Question: I am trying to display data from a 'QAbstracctTableModel' in a 'QTreeView'. When I do, I end up with the displayed as the child of every node (and grandchild, and so-on). How can I display a treeview of an abstract table model?
I am trying to display some data in a 'QAbstractTableModel' in a 'QTreeView'. In the <URL>, after presenting an example 'QAbstractTableModel', it makes it seem it's as simple as replacing 'QTableView' with 'QTreeView':
> You can convert the example above into an application with a tree
view. , which results in a
read/write tree. No changes have to be made to the model.
When I make this replacement, I do end up with a tree showing, but if I click on any of the icons to expand it (which should do nothing, as there is no hierarchy built in), Python crashes with 'Python.exe has stopped working'. This <URL> ], but without a workable solution.
To try to fix this behavior, I reimplemented the index function in my 'QAbstractTableModel' subclass (see full working example below). This leads to a very different type of error. Namely, every node in the tree now contains the entire table as data. No matter how many times I click, the entire table shows up. Like this:

I seem to be in some kind of recursive nightmare, and do not know how to escape. The related question below suggests I might have to go to 'QAbstractItemModel', but the tutorial quote above suggests otherwise (which states, ).
<URL>
'''
from PySide import QtGui, QtCore
class Food(object):
def __init__(self, name, shortDescription, note, parent = None):
self.data = (name, shortDescription, note);
self.parentIndex = parent
class FavoritesTableModel(QtCore.QAbstractTableModel):
def __init__(self):
QtCore.QAbstractTableModel.__init__(self)
self.foods = []
self.loadData()
def data(self, index, role = QtCore.Qt.DisplayRole):
if role == QtCore.Qt.DisplayRole:
return self.foods[index.row()].data[index.column()]
return None
def rowCount(self, index=QtCore.QModelIndex()):
return len(self.foods)
def columnCount(self, index=QtCore.QModelIndex()):
return 3
def index(self, row, column, parent = QtCore.QModelIndex()):
return self.createIndex(row, column, parent)
def loadData(self):
allFoods=("Apples", "Pears", "Grapes", "Cookies", "Stinkberries")
allDescs = ("Red", "Green", "Purple", "Yummy", "Huh?")
allNotes = ("Bought recently", "Kind of delicious", "Weird wine grapes",
"So good...eat with milk", "Don't put in your nose")
for name, shortDescription, note in zip(allFoods, allDescs, allNotes):
food = Food(name, shortDescription, note)
self.foods.append(food)
def main():
import sys
app = QtGui.QApplication(sys.argv)
model = FavoritesTableModel()
#Table view
view1 = QtGui.QTableView()
view1.setModel(model)
view1.show()
#Tree view
view2 = QtGui.QTreeView()
view2.setModel(model)
view2.show()
sys.exit(app.exec_())
if __name__ == '__main__':
main()
'''
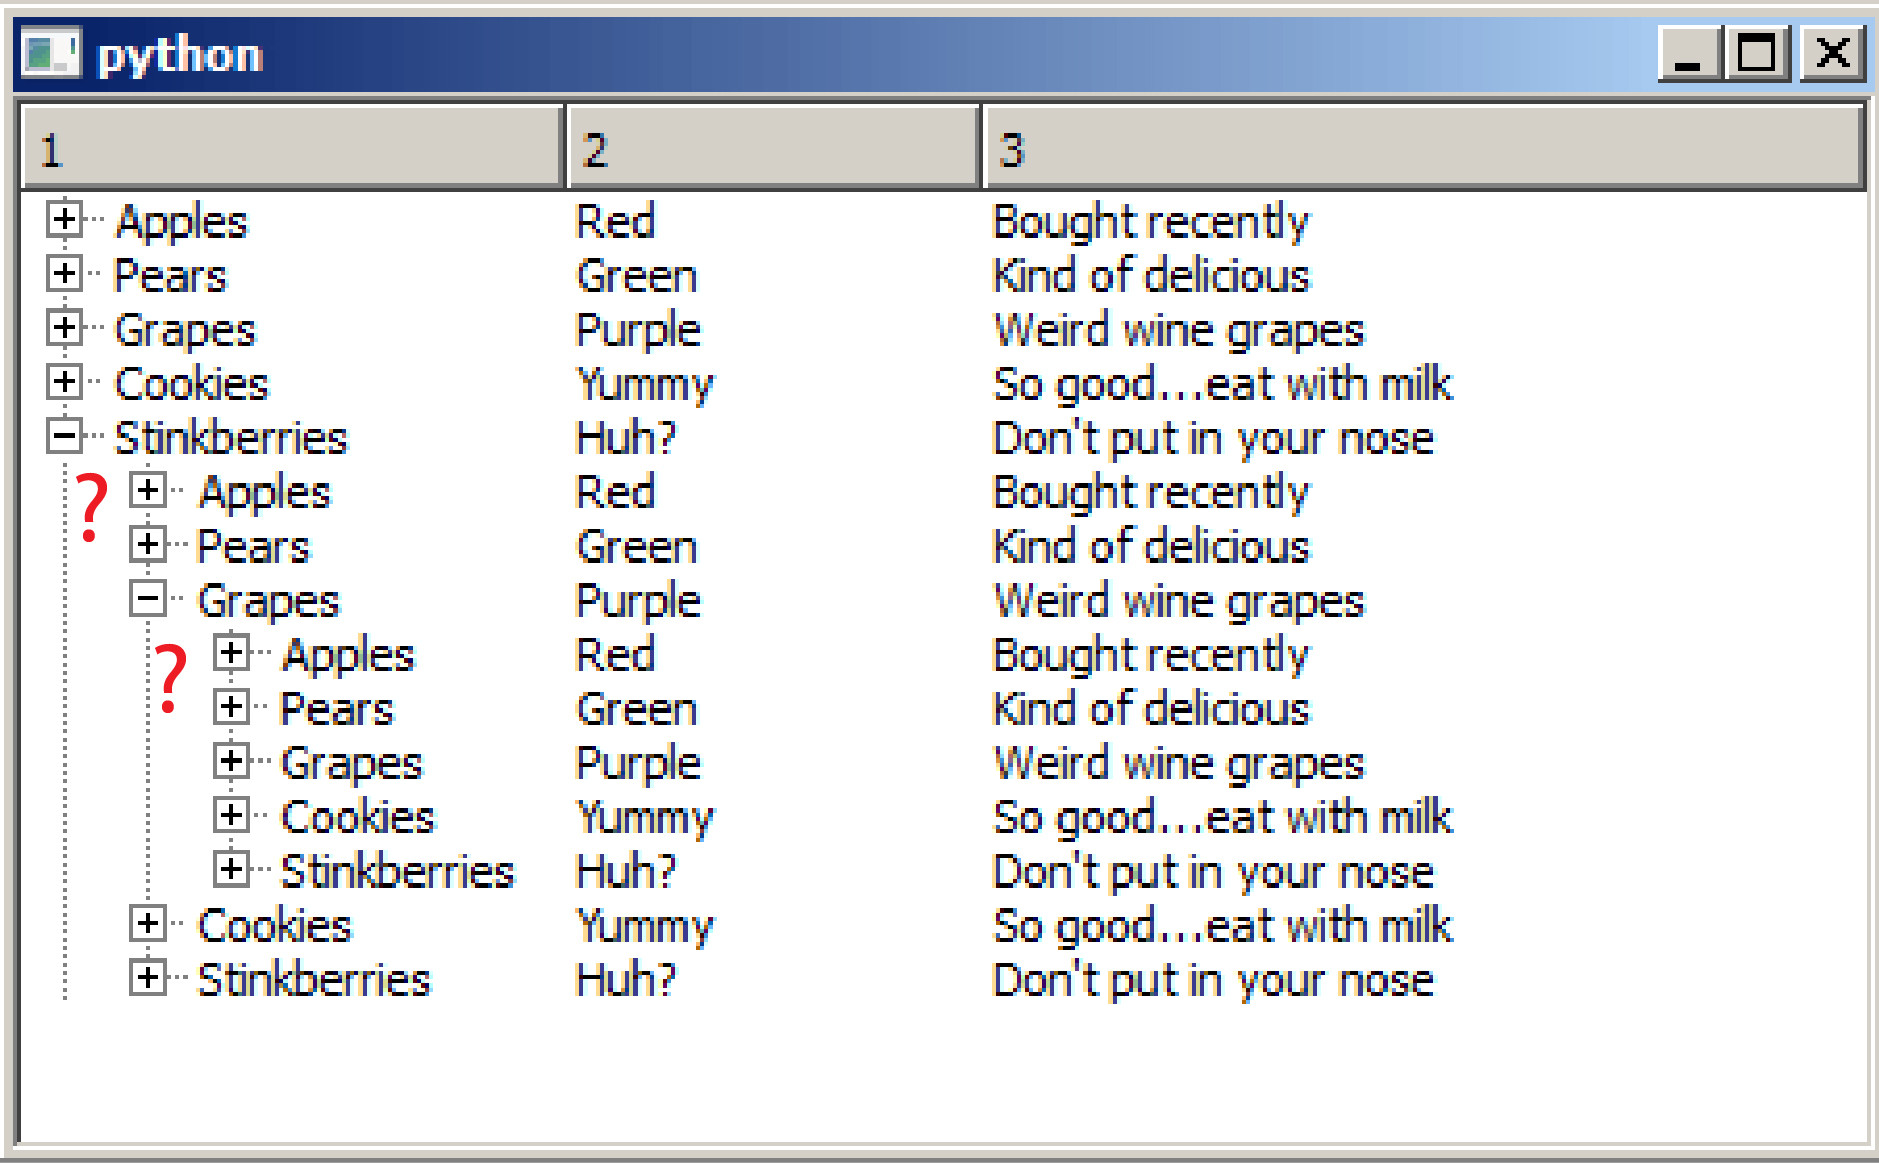
Answer: From the <URL>:
> When implementing a table based model, 'rowCount()' should return 0 when the parent is valid.
The same goes for 'columnCount()'. And for completeness, 'data()' should return 'None' if the parent is valid.
---
What happened is this:
1. You click on the '+' sign next to "Stinkberries".
2. The QTreeView thinks, "I need to expand the view. I wonder how many rows exist under 'Stinkberries'?" To find out, the QTreeView calls rowCount(), and passes the index of the "Stinkberries" cell as the parent.
3. FavoritesTableModel::rowCount() returns 5, so the QTreeView thinks, "Ah, there are 5 rows under 'Stinkberries'."
4. The same process happens for columns.
5. The QTreeView decides to retrieve the first item under "Stinkberries". It calls data(), passing Row 0, Column 0, and the index of the "Stinkberries" cell as the parent.
6. FavoritesTableModel::data() returns "Apples", so the QTreeView thinks, "Ah, the first item under 'Stinkberries' is 'Apples'."
7. etc.
To get correct behaviour, your code must return 0 for Steps #3 and #4.
---
Finally, to make sure that the '+' signs don't appear at all, make 'hasChildren()' return false for every cell.